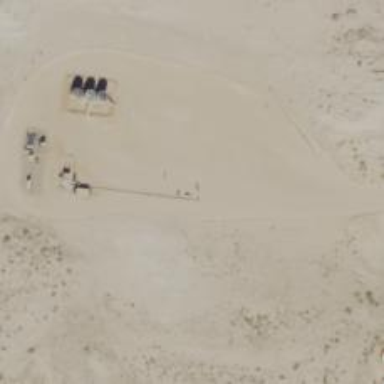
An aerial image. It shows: Petroleum well.